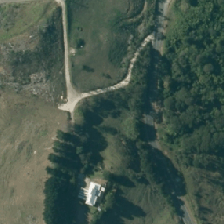
Land cover: grose_broom